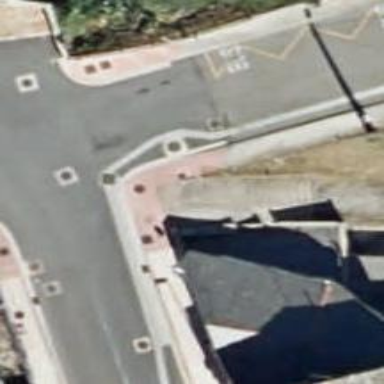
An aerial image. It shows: Set of steps on the road.